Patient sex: M
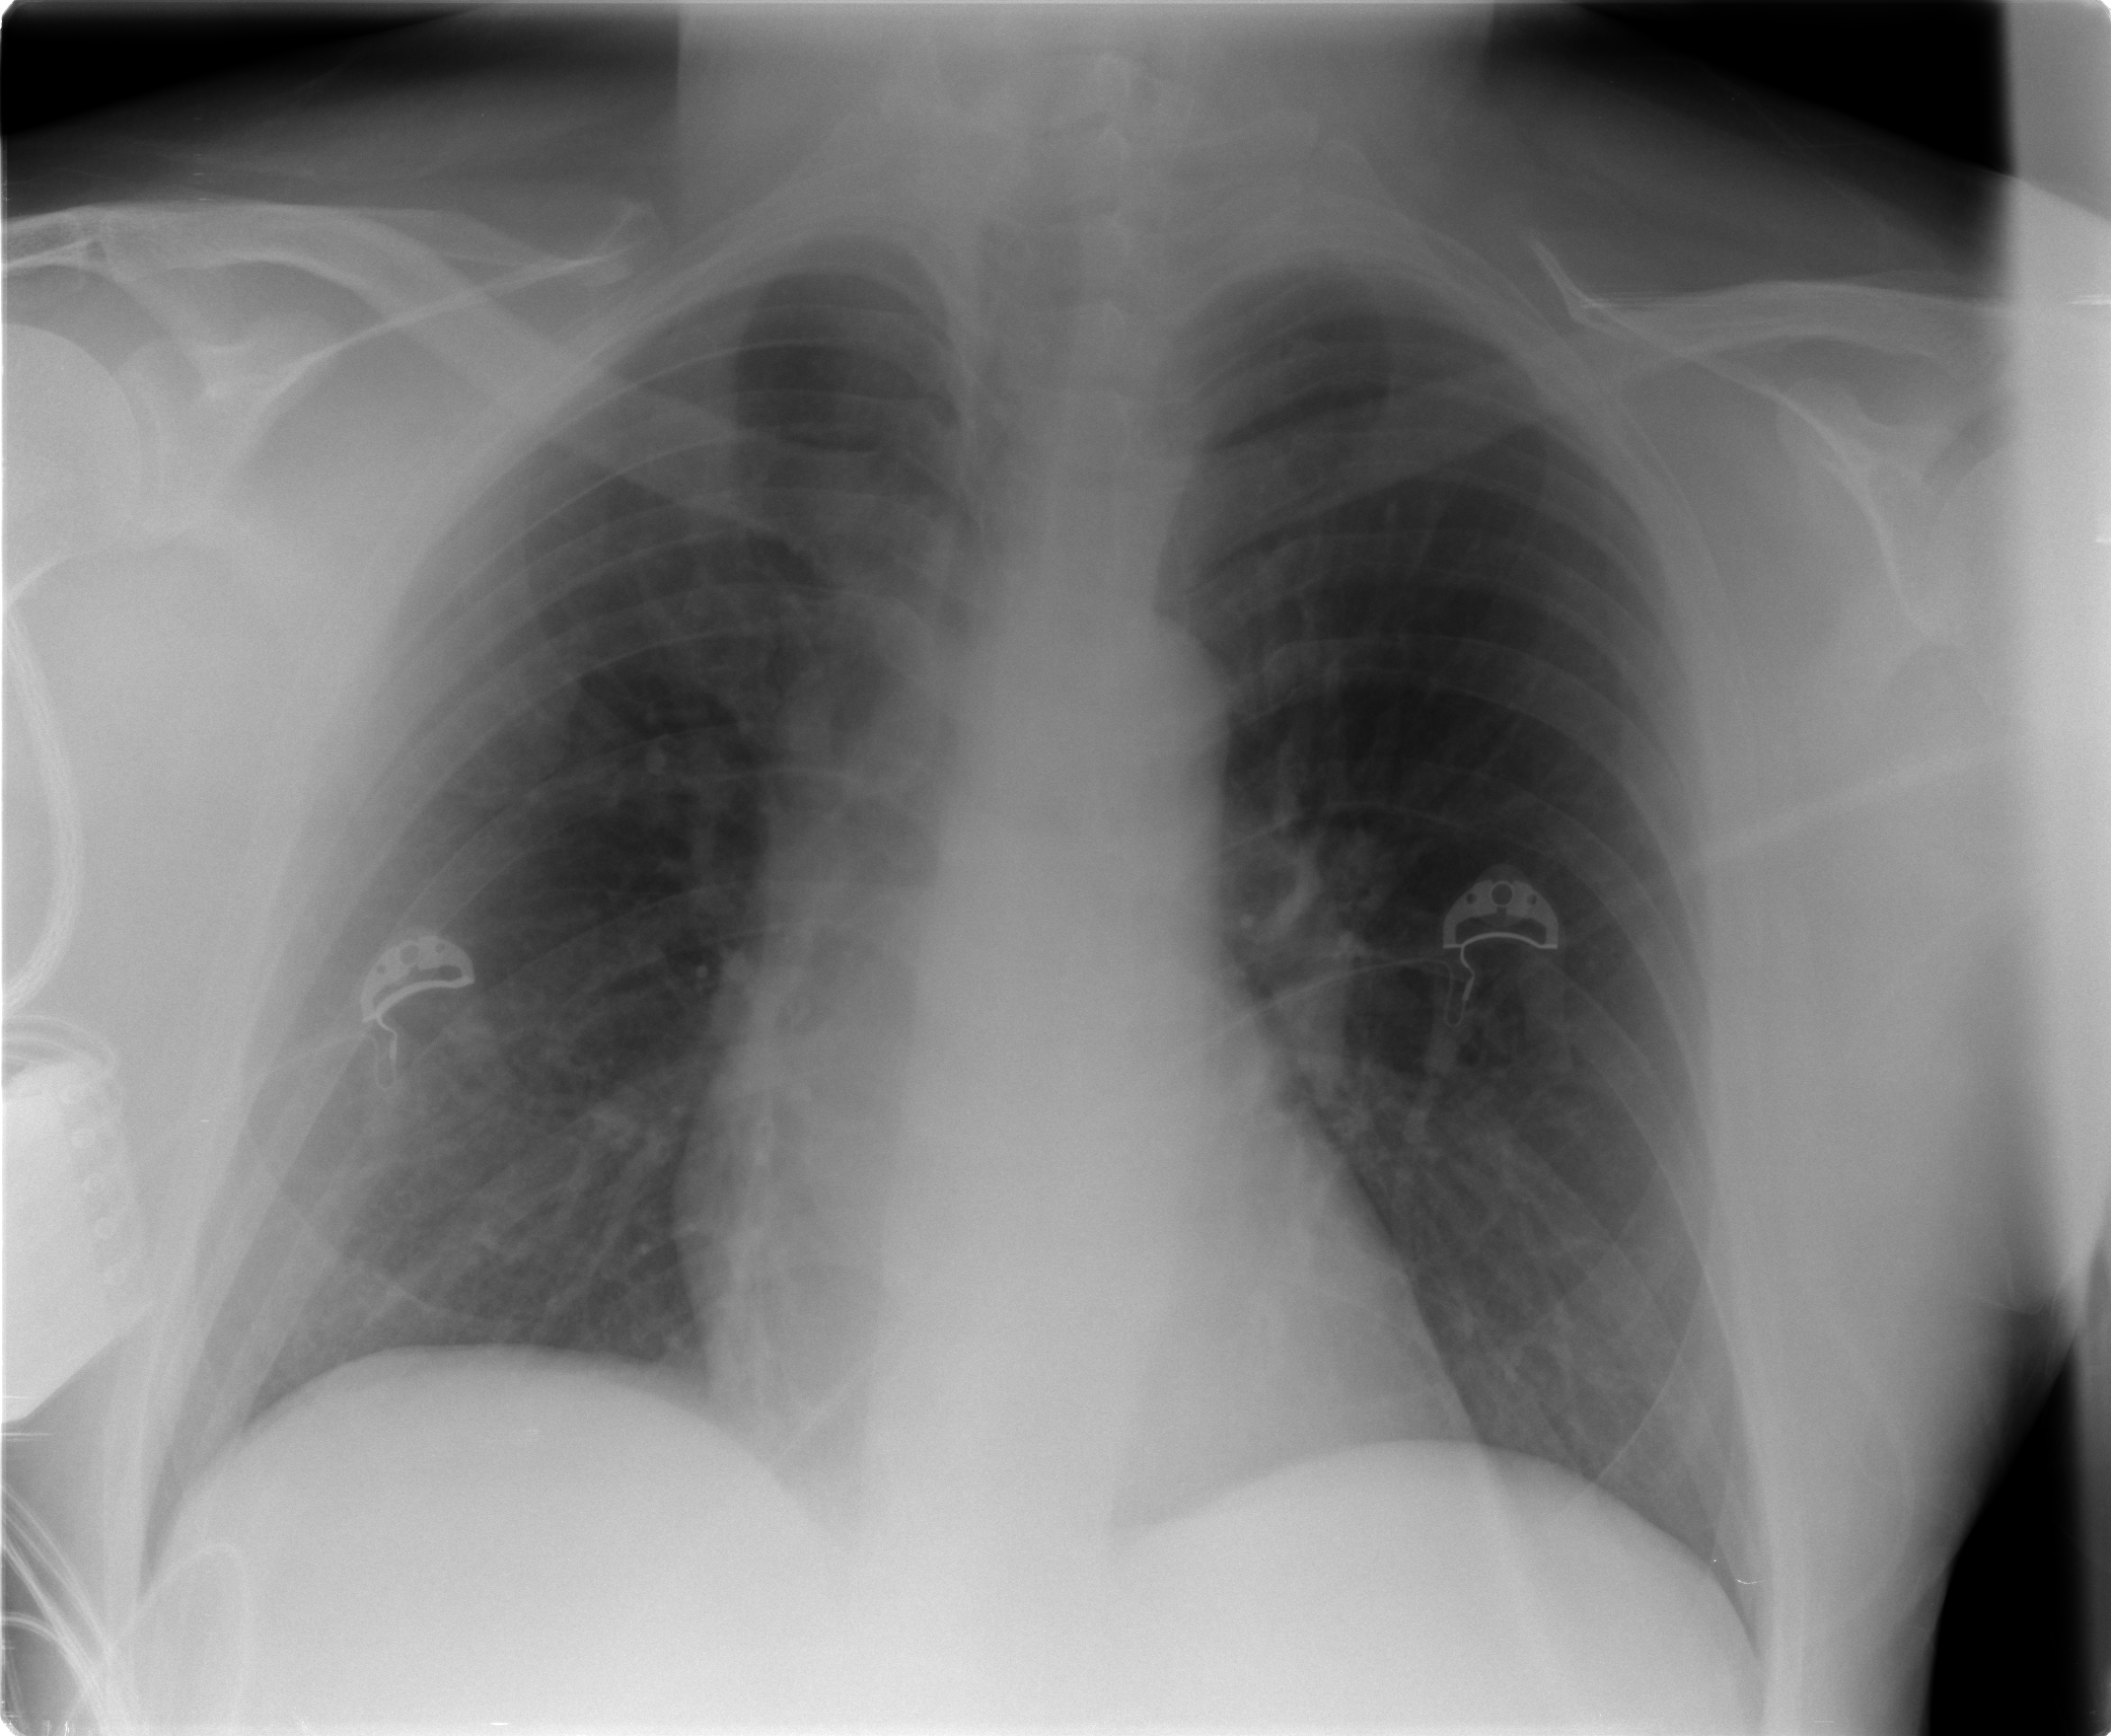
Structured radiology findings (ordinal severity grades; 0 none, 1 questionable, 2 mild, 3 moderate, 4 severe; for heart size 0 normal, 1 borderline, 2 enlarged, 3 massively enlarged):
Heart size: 0
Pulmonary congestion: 1
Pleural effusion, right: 0
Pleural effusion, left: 0
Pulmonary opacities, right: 0
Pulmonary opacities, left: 0
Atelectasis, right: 0
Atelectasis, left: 0